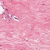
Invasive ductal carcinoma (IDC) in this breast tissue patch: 0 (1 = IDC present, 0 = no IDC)